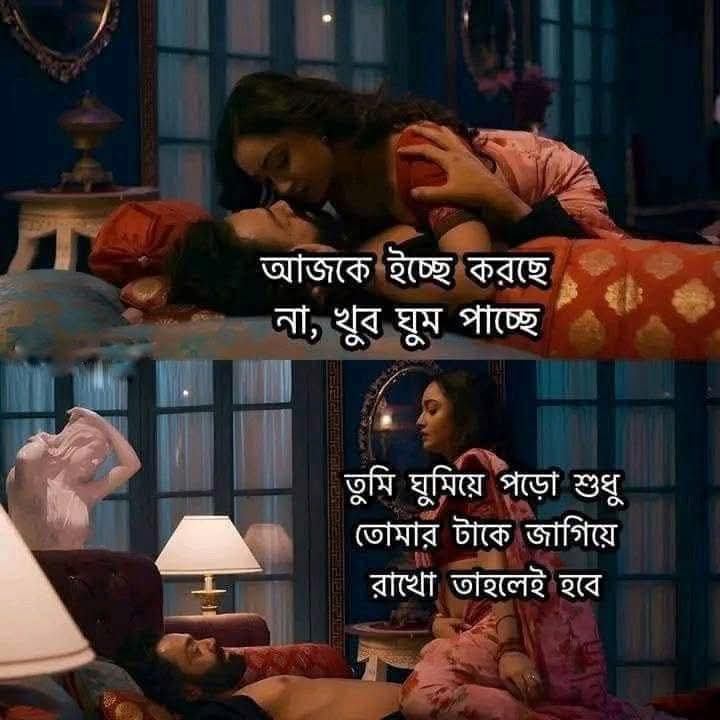
Text: আজকে ইচ্ছে করছে না, খুব ঘুম পাচ্ছে
তুমি ঘুমিয়ে পড়ো শুধু তোমার টাকে জাগিয়ে রাখো তাহলেই হবে
Label: Non Hate